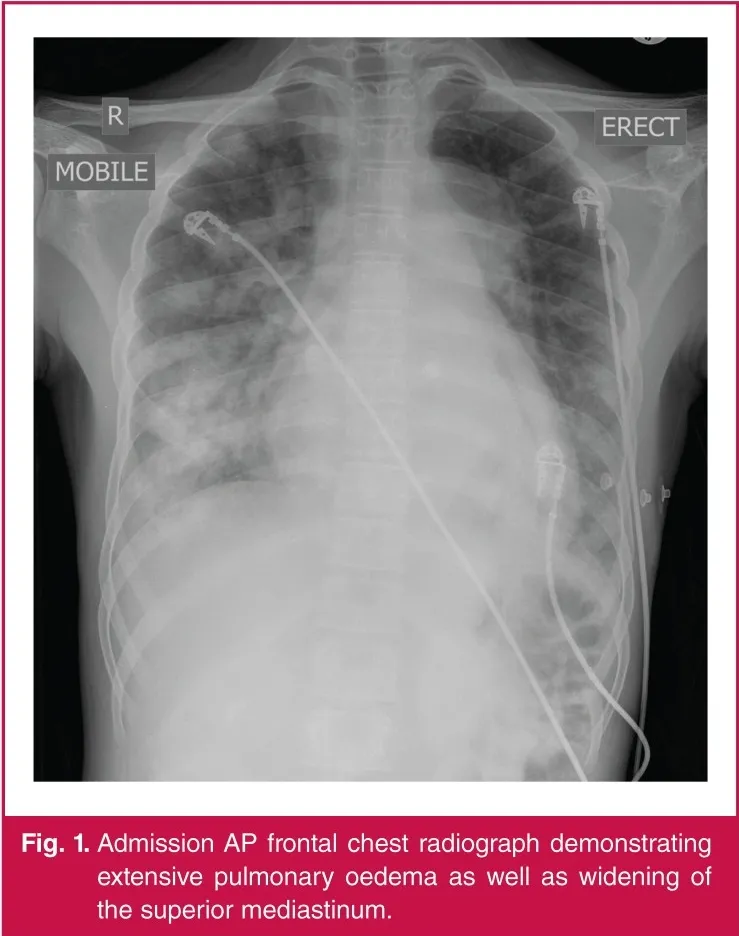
Admission AP frontal chest radiograph demonstrating extensive pulmonary oedema as well as widening of the superior mediastinum.
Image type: radiology (x_ray)